Question: I need to create shaded divs like those shown in the image below, using only CSS. Any idea about how to create them using less coding?
Thank you!

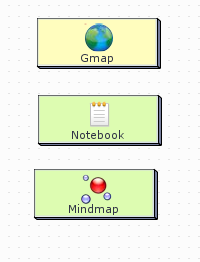
Answer: Here's a method using CSS's box-shadow, which is compatible in Firefox 3.5+, Safari 3+, Chrome, Opera 10.5+ and IE9+.
<URL>
Multiple 'box-shadow's are being used to get closer to the desired effect than a single 'box-shadow' is capable of:
'''
#box1 {
background: yellow;
-moz-box-shadow: 1px 1px 0 orange, 2px 2px 0 orange, 3px 3px 0 orange;
-webkit-box-shadow: 1px 1px 0 orange, 2px 2px 0 orange, 3px 3px 0 orange;
box-shadow: 1px 1px 0 orange, 2px 2px 0 orange, 3px 3px 0 orange;
}
'''